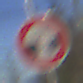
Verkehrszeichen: VerbotUnterschreitenMindestabstand
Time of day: MorningAfternoon
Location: Outdoor (Nature)
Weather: Clear
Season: Winter
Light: Natural